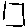
Label: square